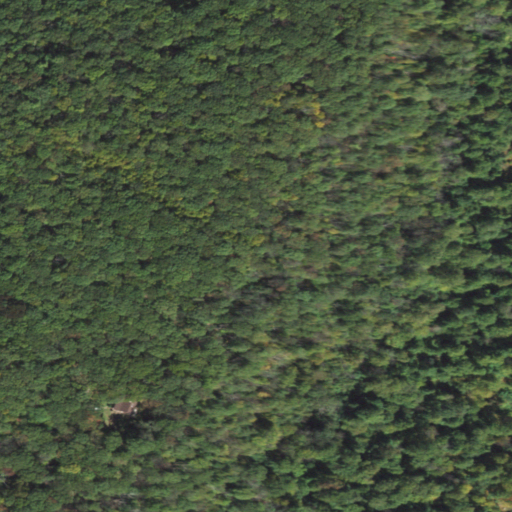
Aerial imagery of mountain in Pennsylvania named Sand Hill containing deciduous forest, mixed forest, and open development